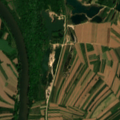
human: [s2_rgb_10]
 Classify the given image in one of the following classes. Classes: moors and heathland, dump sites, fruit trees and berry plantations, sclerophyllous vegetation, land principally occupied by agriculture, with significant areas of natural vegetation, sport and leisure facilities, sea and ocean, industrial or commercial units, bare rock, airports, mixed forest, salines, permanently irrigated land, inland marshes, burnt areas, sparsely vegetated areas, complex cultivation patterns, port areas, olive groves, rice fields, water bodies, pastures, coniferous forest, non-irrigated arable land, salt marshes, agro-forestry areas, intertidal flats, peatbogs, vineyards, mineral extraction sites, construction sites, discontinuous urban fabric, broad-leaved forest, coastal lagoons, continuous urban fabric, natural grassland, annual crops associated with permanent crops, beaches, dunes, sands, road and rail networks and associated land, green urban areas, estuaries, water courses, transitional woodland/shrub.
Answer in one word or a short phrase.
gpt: mineral extraction sites, non-irrigated arable land, land principally occupied by agriculture, with significant areas of natural vegetation, inland marshes, water courses